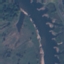
Label: River